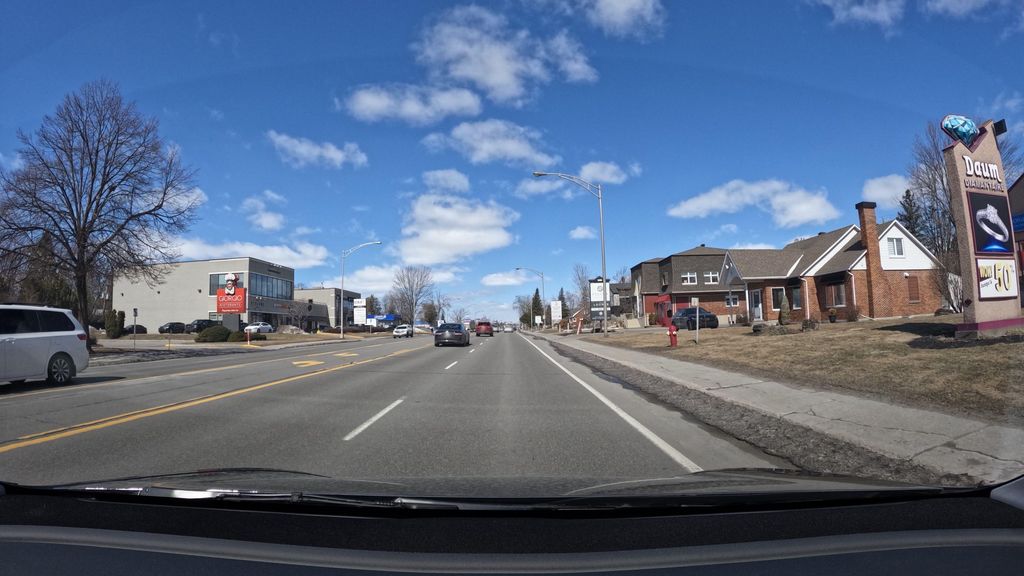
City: montreal